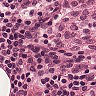
Metastatic tissue present: no